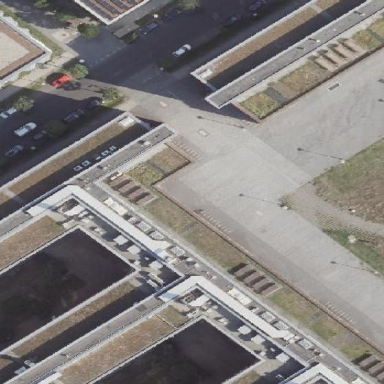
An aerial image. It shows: Building part with flat roof.